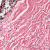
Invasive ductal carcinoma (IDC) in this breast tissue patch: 0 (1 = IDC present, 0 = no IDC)